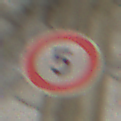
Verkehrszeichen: Geschwindigkeit5
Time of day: MorningAfternoon
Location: Roofed (Suburban)
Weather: PartlyCloudy
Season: Winter
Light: Natural